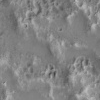
Atmospheric dust classification: not_dusty